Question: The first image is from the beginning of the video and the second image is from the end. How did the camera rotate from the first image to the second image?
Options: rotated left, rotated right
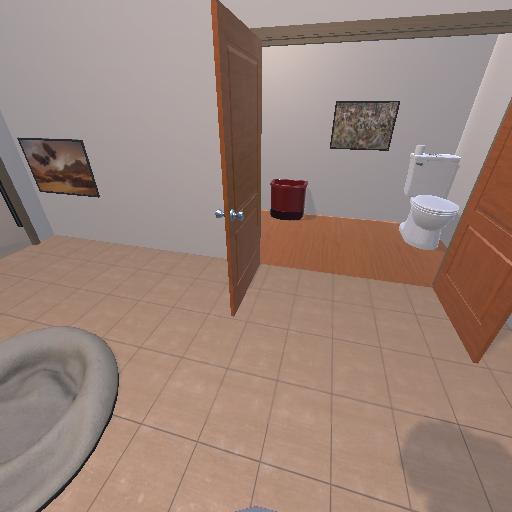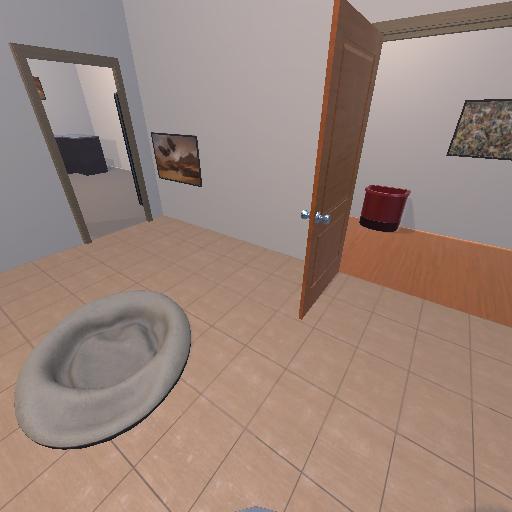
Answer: rotated left